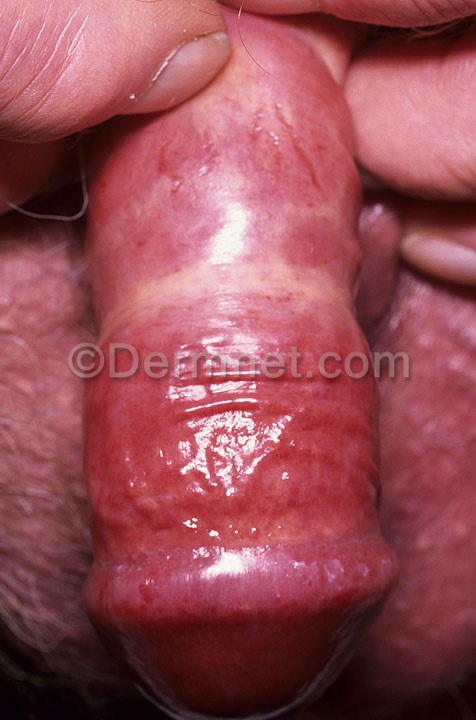
Disease: Tinea Ringworm Candidiasis and other Fungal Infections